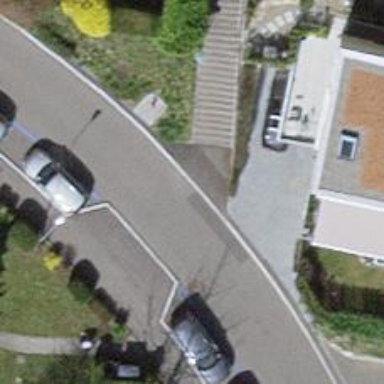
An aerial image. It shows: Steps made of asphalt.